Question: I am having difficulty in clicking a drop down and selecting option from the list. Below screenshot of the application.

Our application uses heavy ExtJS and below is the HTML code for dropdown button and textbox.
'''
<div id="combobox-1115-bodyEl" class="x-form-item-body x-form-trigger-wrap-focus" role="presentation" style="width: 325px;">
<div id="ext-gen1273" class="x-hide-display x-form-data-hidden" role="presentation"></div>
<input id="ext-gen1272" class="x-form-field x-form-text x-form-focus" type="text" autocomplete="off" tabindex="2" size="20" aria-invalid="false" placeholder="Please Select a XXXX..." data-errorqtip="" style="width: 305px; -moz-user-select: text;" role="textbox" aria-describedby="combobox-1115-errorEl" aria-required="true"></input>
<div id="combobox-1115-triggerWrap" class="x-form-trigger-wrap" role="presentation" style="width: 20px;">
<div id="ext-gen1274" class="x-trigger-index-0 x-form-trigger x-form-arrow-trigger x-form-trigger-last x-unselectable" role="button" style="-moz-user-select: none;"></div>
'''
Below is the code for dropdown list options.
'''
<div id="boundlist-1132" class="x-boundlist x-boundlist-floating x-boundlist-default x-layer x-boundlist-above" style="position: absolute; left: 582px; top: 93px; width: 325px; z-index: 19061;" role="listbox" tabindex="-1">
<div id="boundlist-1132-listEl" class="list-ct" style="overflow: auto;">
<ul>
<li id="ext-gen1312" class="x-boundlist-item" role="option">6757</li>
<li id="ext-gen1309" class="x-boundlist-item" role="option">Customer 1</li>
<li id="ext-gen1300" class="x-boundlist-item" role="option">Customer 2</li>
<li id="ext-gen1301" class="x-boundlist-item" role="option">Customer 3</li>
<li id="ext-gen1302" class="x-boundlist-item" role="option">Customer 4</li>
<li id="ext-gen1310" class="x-boundlist-item" role="option">XYZ Company1</li>
</ul>
</div>
'''
Please help me locate the dropdown button and select a list item from it. Thanks in advance!!
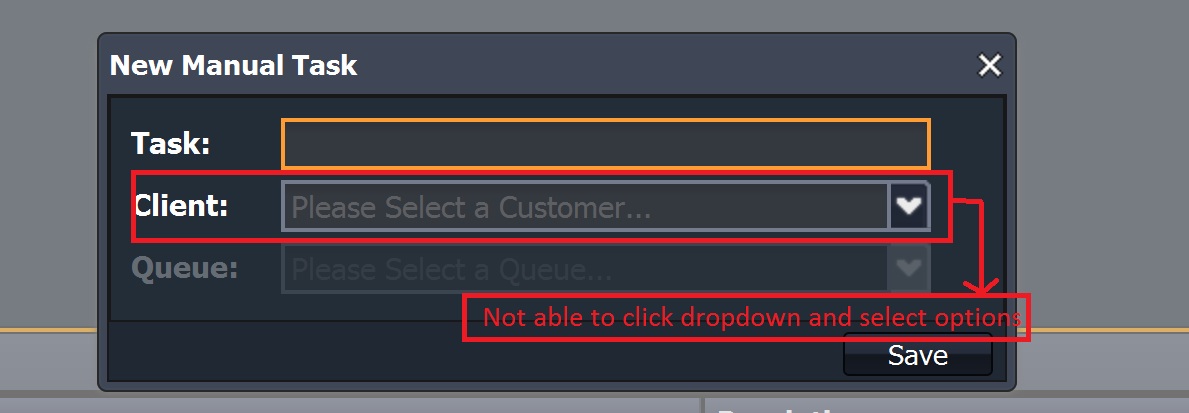
Answer: Try using explicit wait with more precise selectors.
'''
By css = By.cssSelector("[placeholder='Please Select a Customer...']");
By option = By.xpath("//li[@role='option'][text()='Customer 2']");
WebDriverWait wait = new WebDriverWait(driver, 10);
//Click the dropdown to populate the list
WebElement dropdown = wait.until(ExpectedConditions.presenceOfElementLocated(css));
dropdown.click();
//Click the option. Notice the xpath is using the text of the customer
WebElement value = wait.until(ExpectedConditions.presenceOfElementLocated(xpath));
value.click();
'''